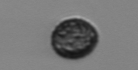
Label: Pseudochattonella_farcimen